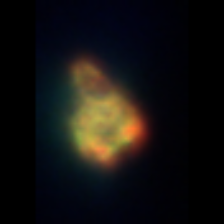
Taxon: Unknown_detritus
Group: Unknown